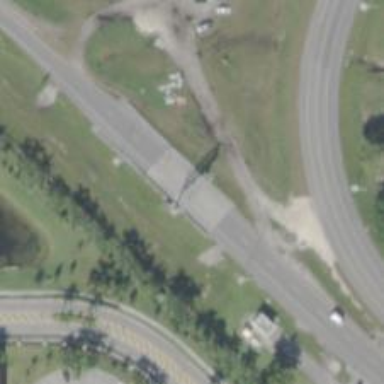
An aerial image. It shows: Toll gantry on the road.